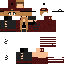
A female skeleton skin with dark skin, wearing brown helmet dressed in a red robe top and brown pants, featuring a closed mouth.